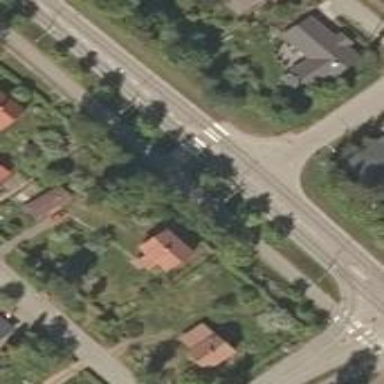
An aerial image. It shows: Zebra crossing on the road.